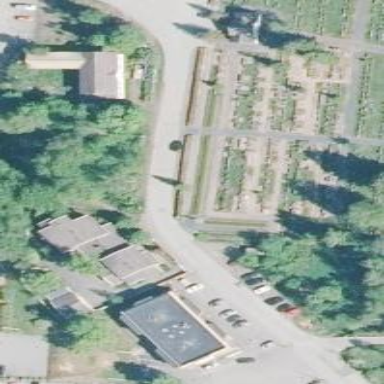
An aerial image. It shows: Cemetery.